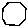
Label: hexagon